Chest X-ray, PA view. Patient: 43 years old, sex M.
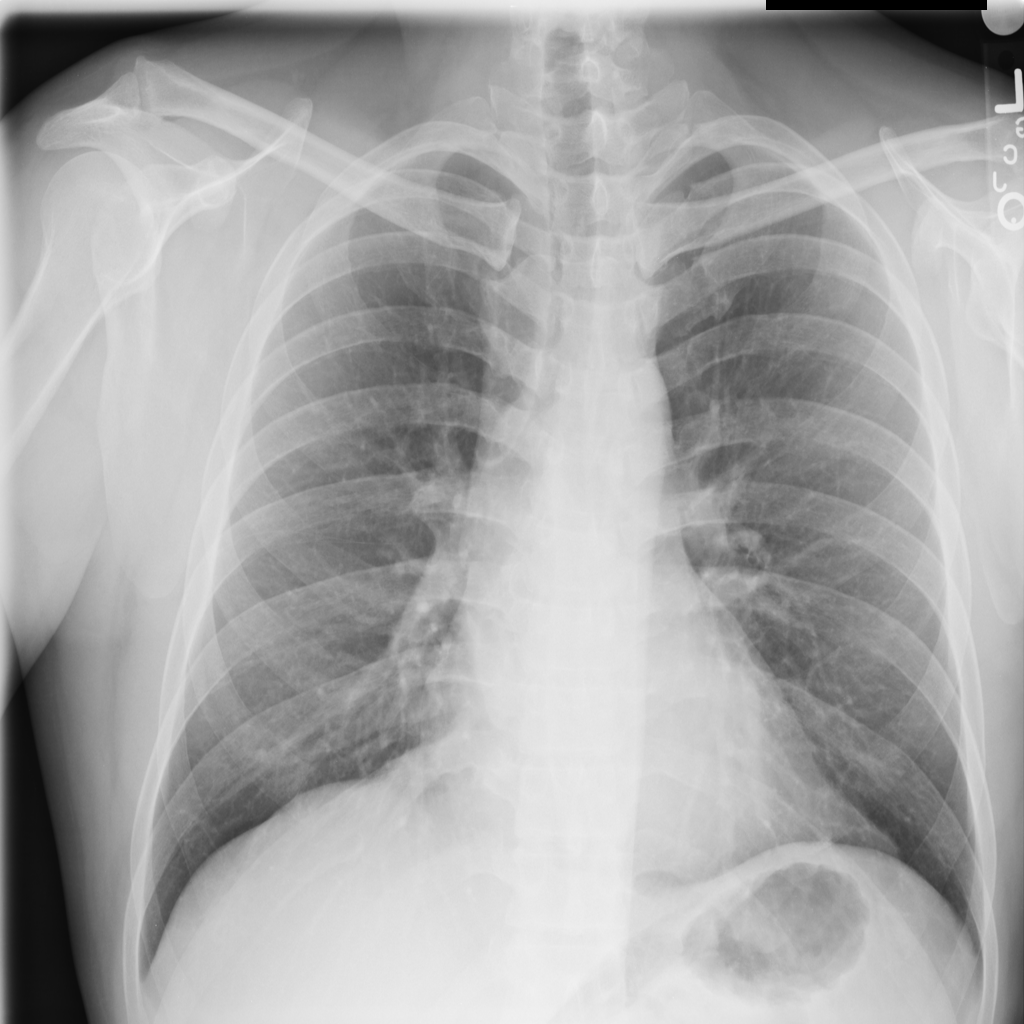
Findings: No Finding